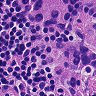
Metastatic tissue present: yes